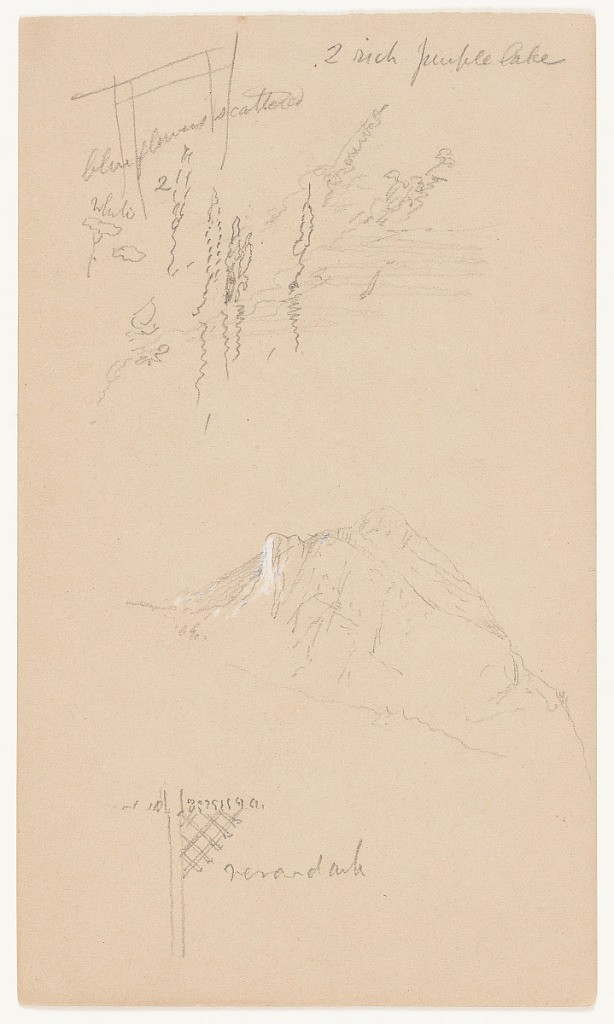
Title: Shoreline Flowers and Mountain Peak
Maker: Frederic Edwin Church, American, 1826–1900
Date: August 1868
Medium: Graphite and white gouache on tan laid paper; verso: graphite
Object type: Drawing
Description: Landscape sketches showing separate views of flowers and other vegetation along the shoreline of a pool or lake, at upper center, a wide, rocky, bulging mountain at center, and the corner of a trellis at lower center.

Verso: Architectural sketch of buildings in a city, with the belfry and onion-shaped steeple of a church prominently visible at center. The corners of two other buildings in the foreground frame the scene.